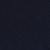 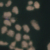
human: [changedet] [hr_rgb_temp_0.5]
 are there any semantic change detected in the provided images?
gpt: Many near islands have been built in the sea.